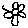
Label: flower